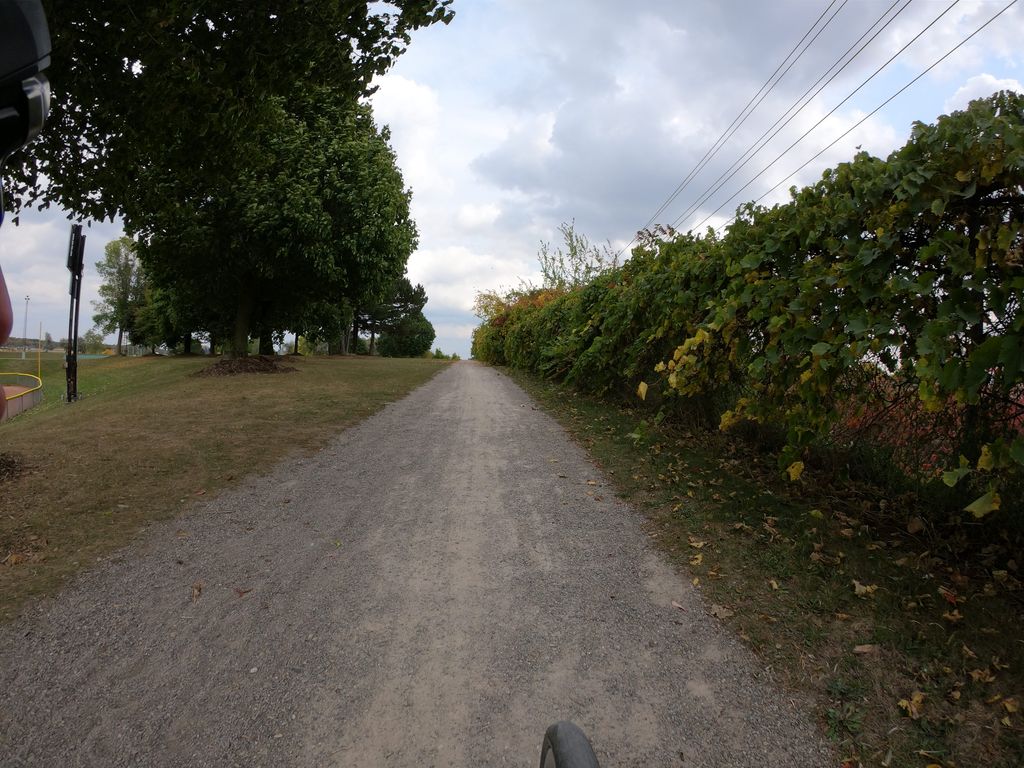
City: kitchener-waterloo